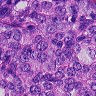
Metastatic tissue present: yes